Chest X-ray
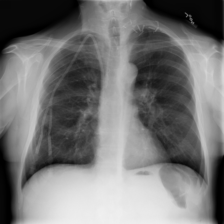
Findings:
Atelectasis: negative
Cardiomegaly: negative
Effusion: negative
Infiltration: negative
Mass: negative
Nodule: negative
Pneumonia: negative
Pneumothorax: negative
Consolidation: negative
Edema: negative
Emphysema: negative
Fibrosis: negative
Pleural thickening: negative
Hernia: negative